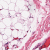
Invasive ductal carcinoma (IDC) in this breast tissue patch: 0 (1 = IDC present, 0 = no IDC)